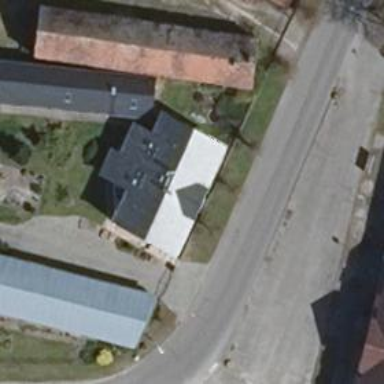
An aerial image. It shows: Building with gabled roof. The roof orientation is along the building's structure.